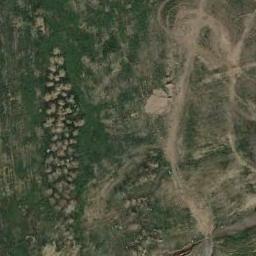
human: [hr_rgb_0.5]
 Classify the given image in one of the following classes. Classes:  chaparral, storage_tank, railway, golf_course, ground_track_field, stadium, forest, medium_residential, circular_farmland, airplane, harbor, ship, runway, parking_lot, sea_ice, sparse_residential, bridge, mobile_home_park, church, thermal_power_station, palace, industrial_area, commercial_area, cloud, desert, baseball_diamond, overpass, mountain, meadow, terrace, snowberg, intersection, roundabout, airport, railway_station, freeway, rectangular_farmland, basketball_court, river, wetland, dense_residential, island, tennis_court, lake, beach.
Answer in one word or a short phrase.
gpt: meadow